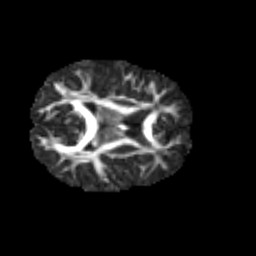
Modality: FA
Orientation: axial
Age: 8
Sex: female
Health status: healthy